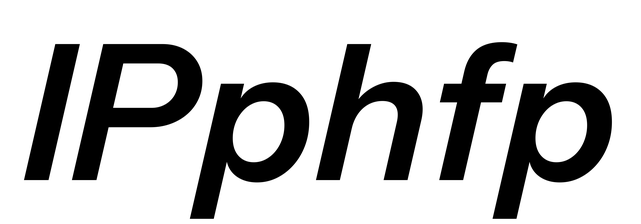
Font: InstrumentSans-Italic_SemiBold_Italic